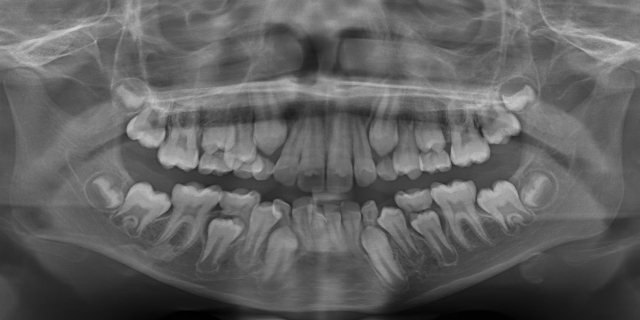
child